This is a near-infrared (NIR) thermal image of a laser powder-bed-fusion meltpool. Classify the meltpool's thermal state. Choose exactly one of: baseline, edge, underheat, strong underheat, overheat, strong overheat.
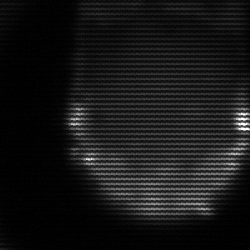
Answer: edge